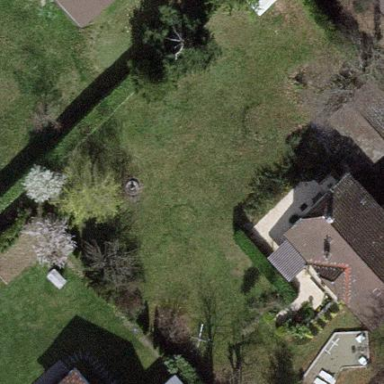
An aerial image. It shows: Garden enclosed by fence.